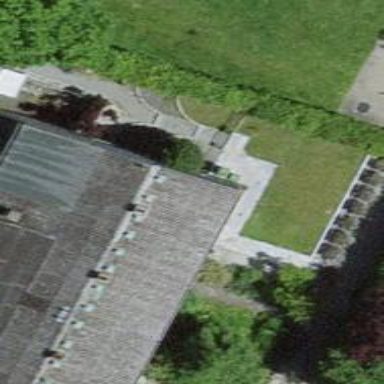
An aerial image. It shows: Terrace building.